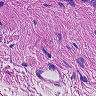
Metastatic tissue present: no